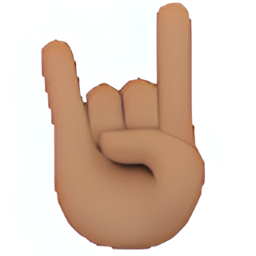
Name: sign of the horns
Emoji: 🤘🏽
Group: People & Body
Sub-group: hand-fingers-partial